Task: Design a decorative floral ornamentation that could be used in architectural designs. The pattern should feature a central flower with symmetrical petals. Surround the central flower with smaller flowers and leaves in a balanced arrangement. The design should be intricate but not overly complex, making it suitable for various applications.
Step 569:
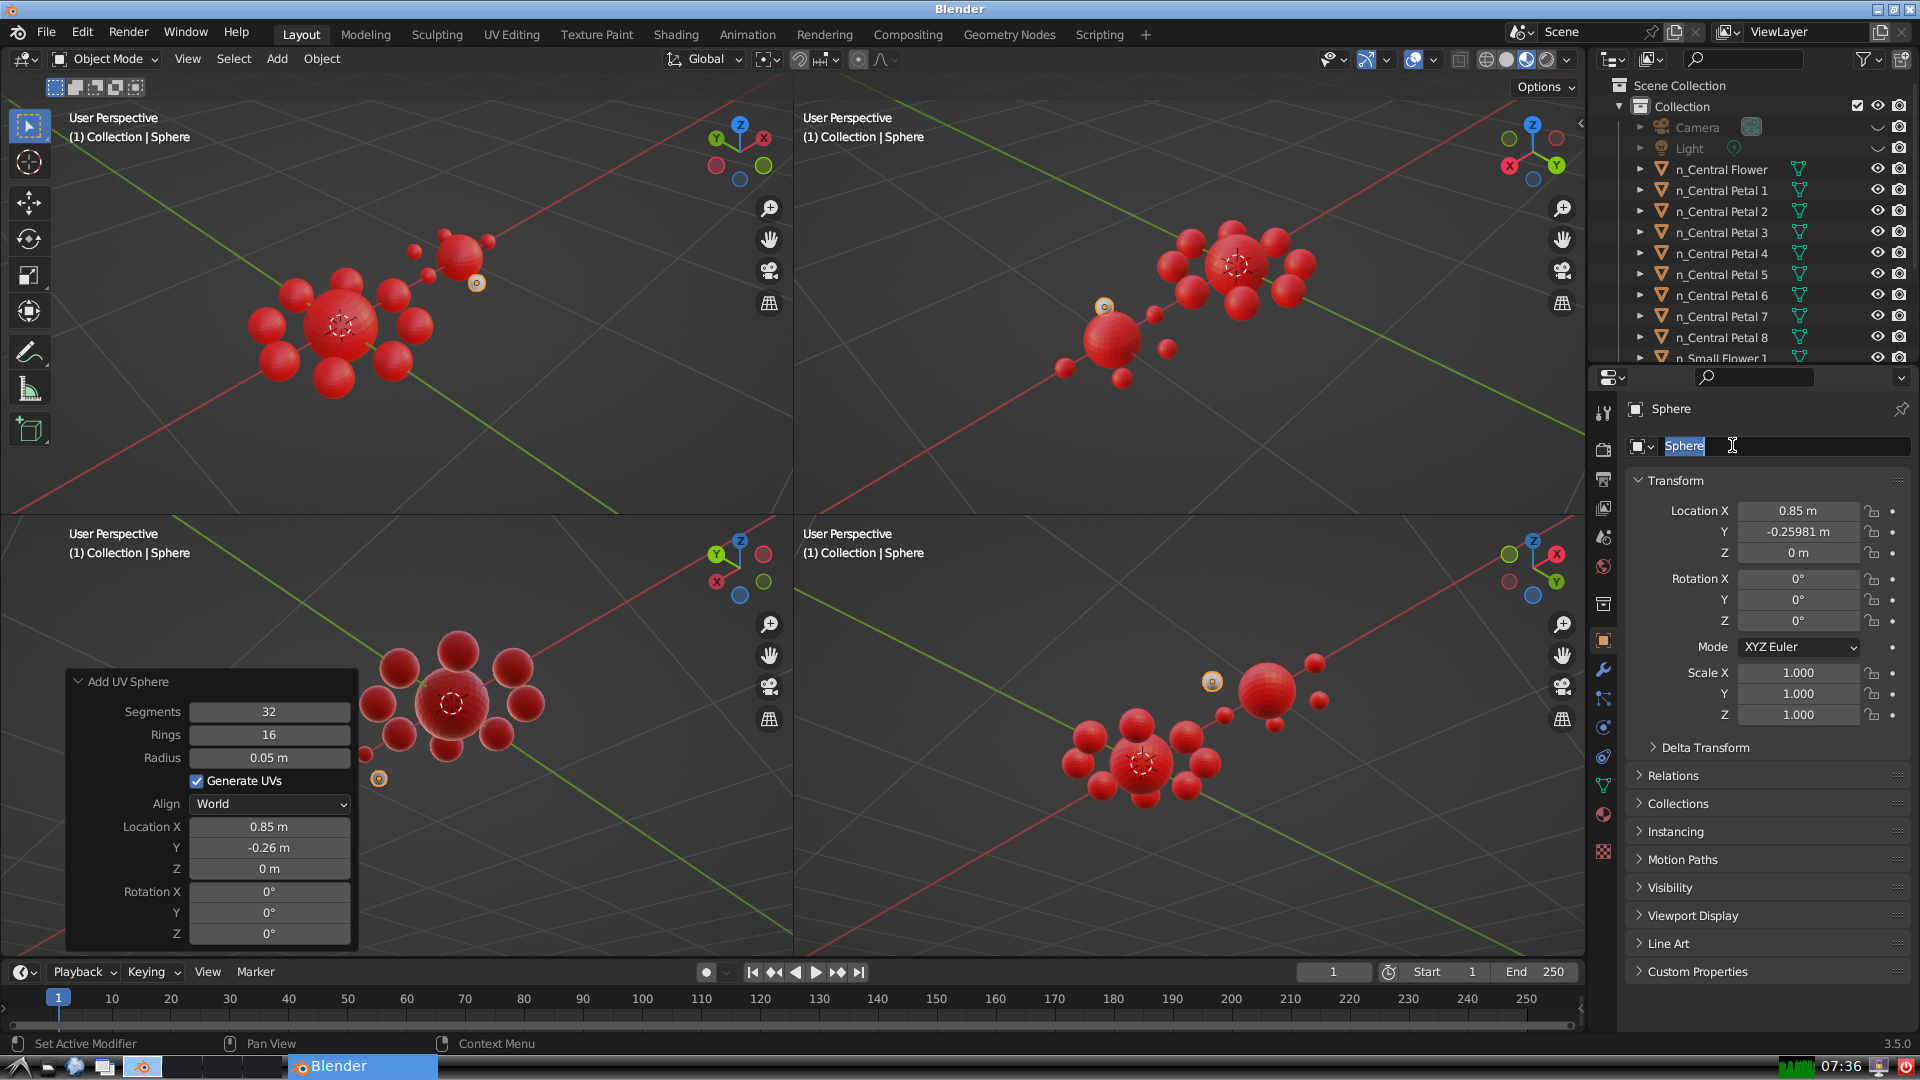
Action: input_text: n_Small Petal 1-5